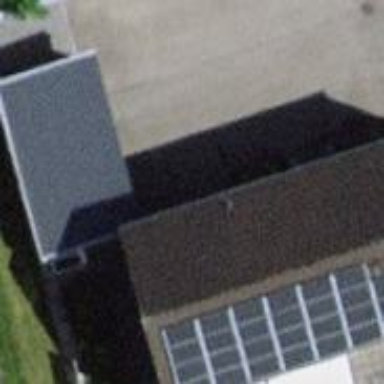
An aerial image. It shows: Building.